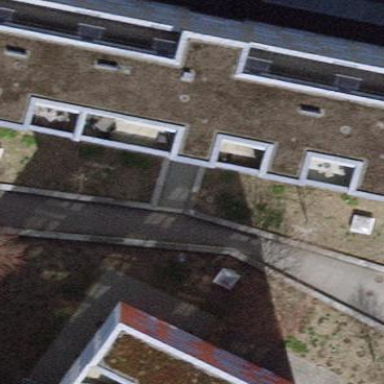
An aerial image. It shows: Flat-roofed apartment building with grey roof and light grey exterior.